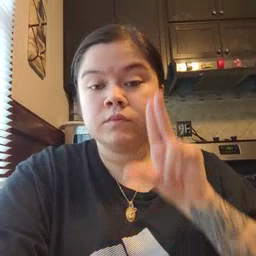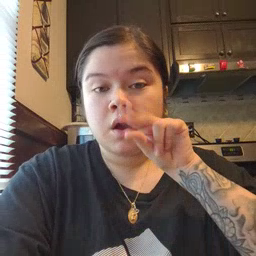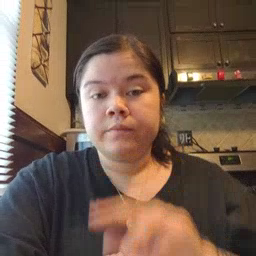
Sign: duck